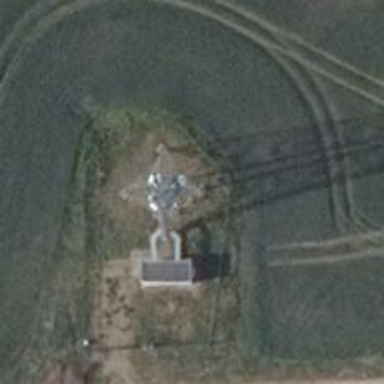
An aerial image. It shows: Communication tower.